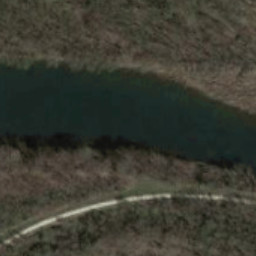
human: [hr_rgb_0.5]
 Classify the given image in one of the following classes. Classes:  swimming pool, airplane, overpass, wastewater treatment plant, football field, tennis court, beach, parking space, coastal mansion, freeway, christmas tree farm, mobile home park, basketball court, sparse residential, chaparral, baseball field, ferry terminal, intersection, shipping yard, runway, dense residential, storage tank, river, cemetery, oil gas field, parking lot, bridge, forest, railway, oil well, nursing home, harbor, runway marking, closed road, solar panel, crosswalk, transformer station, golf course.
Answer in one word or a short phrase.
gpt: river